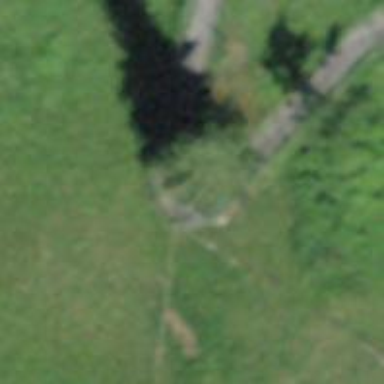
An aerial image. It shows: Path.